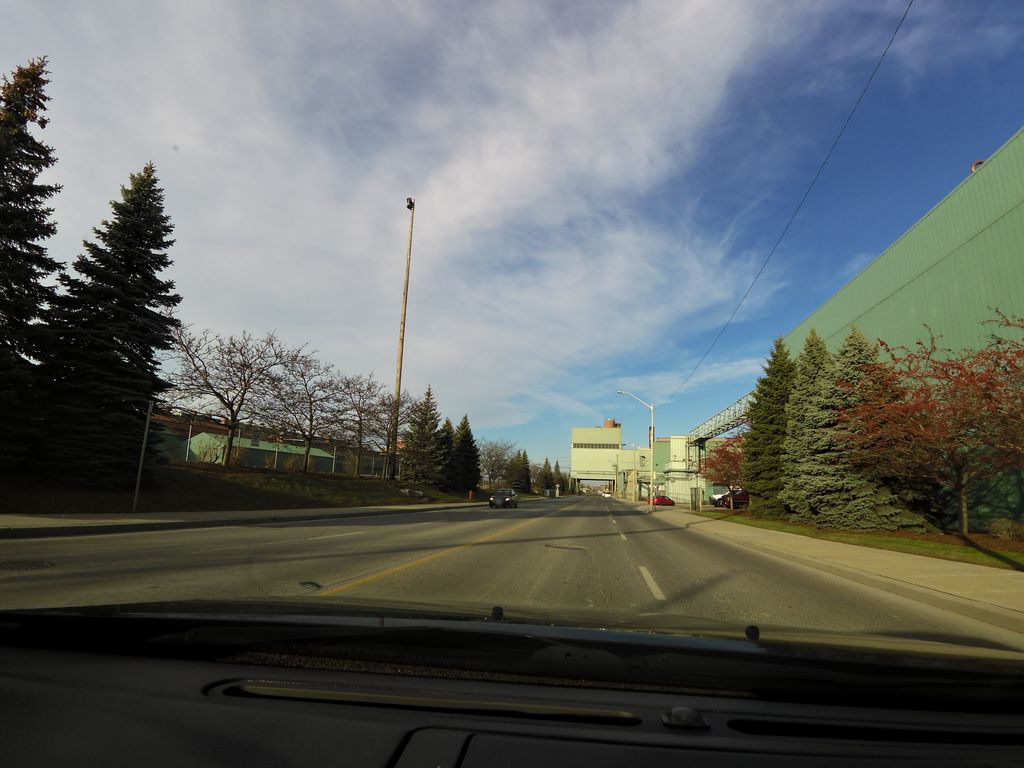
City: hamilton